Interaction volume radius: 10 \u00c5
Interaction volume height: 25 \u00c5
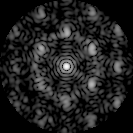
Disorder parameter: 0.5432